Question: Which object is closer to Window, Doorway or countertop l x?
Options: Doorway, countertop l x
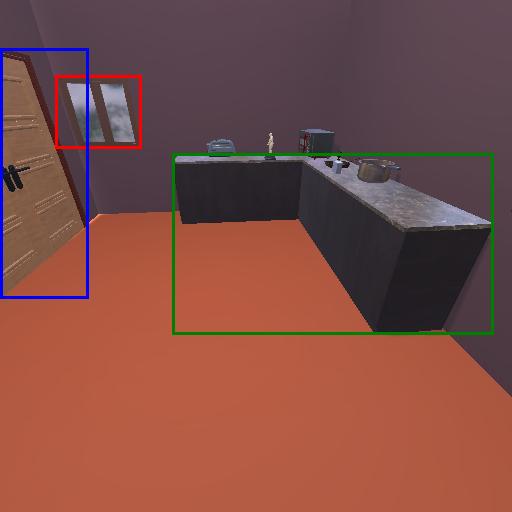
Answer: Doorway